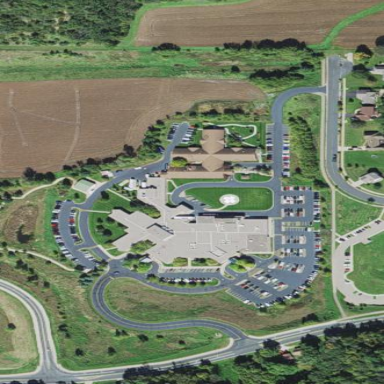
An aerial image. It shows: Healthcare facility identified as hospital.